Interaction volume radius: 5 \u00c5
Interaction volume height: 10 \u00c5
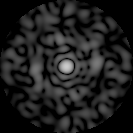
Disorder parameter: 0.8006